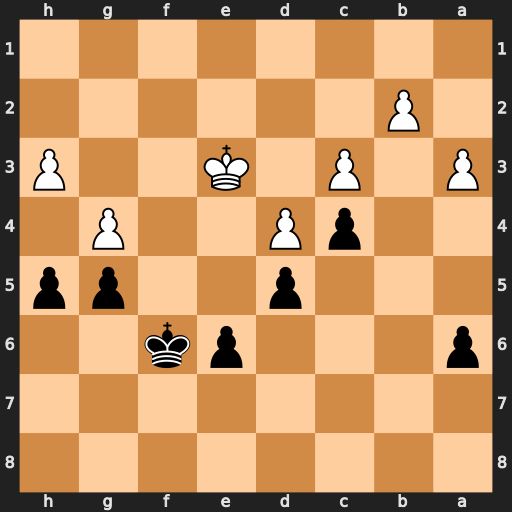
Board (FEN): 8/8/p3pk2/3p2pp/2pP2P1/P1P1K2P/1P6/8
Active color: b
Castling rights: -
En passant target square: -
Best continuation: hxg4 hxg4 e5 dxe5+ Kxe5